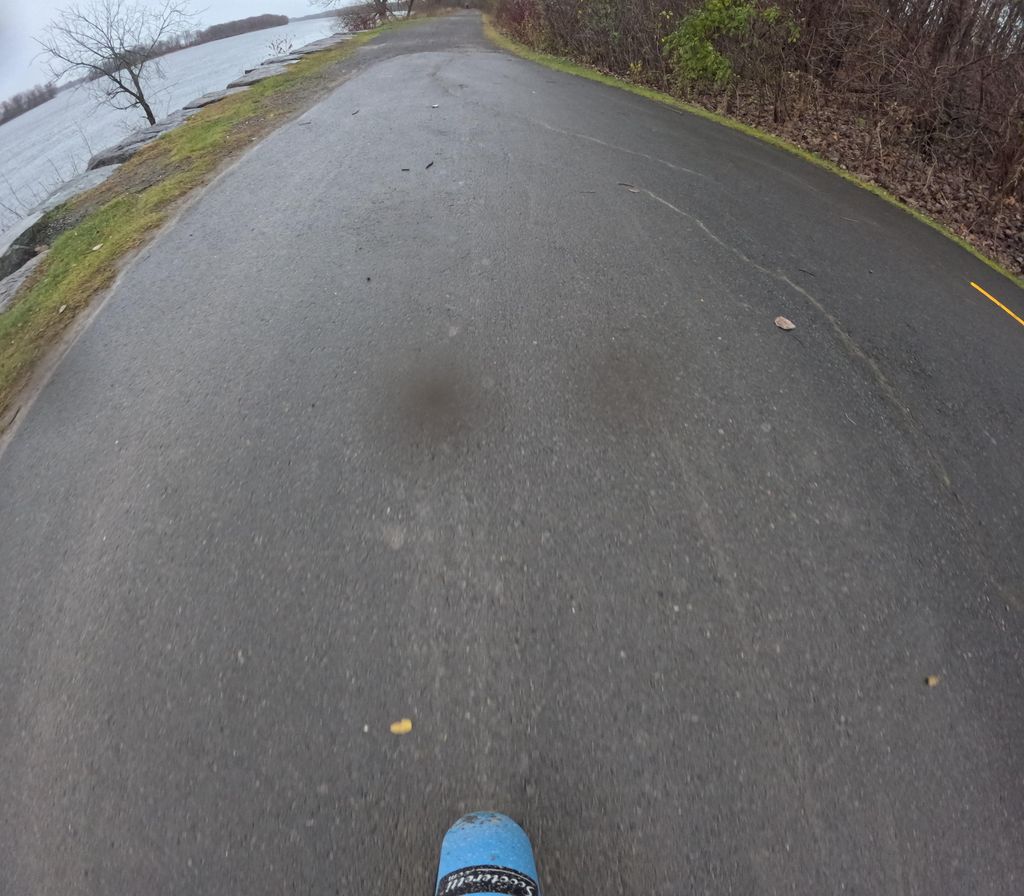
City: ottawa-gatineau